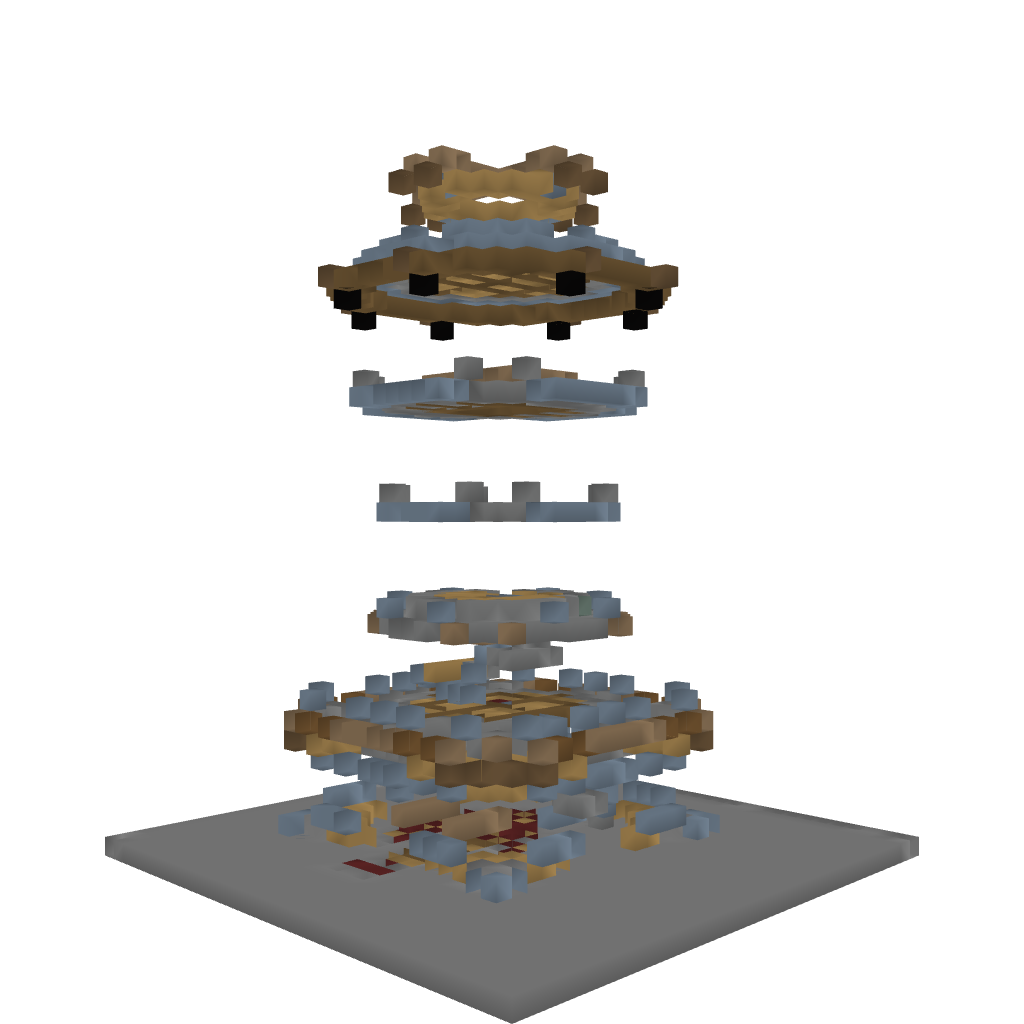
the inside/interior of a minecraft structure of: Herobrine's Tower